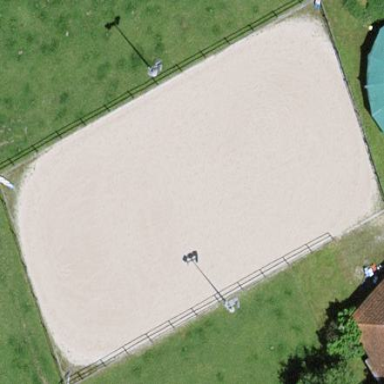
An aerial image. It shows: Equestrian pitch for leisure land sports.